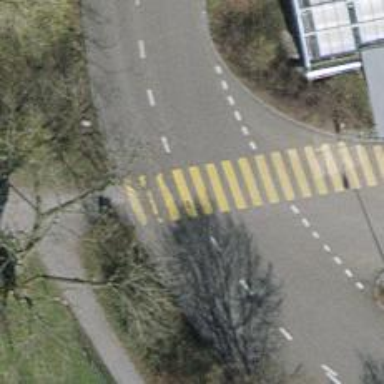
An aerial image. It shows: Marked crossing with zebra markings.